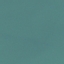
Land use / land cover: SeaLake